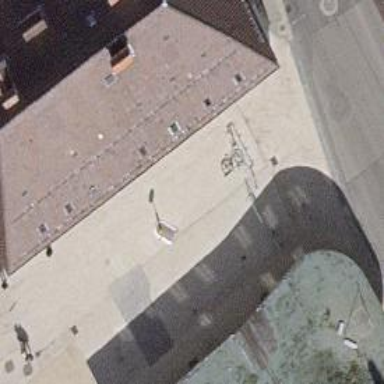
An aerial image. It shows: Bicycle parking area with asphalt surface.